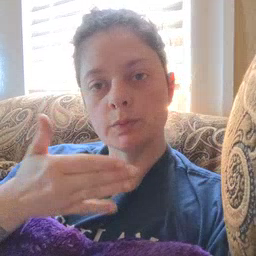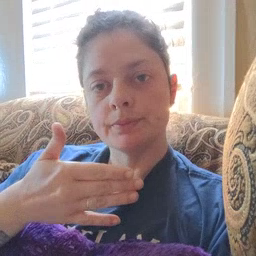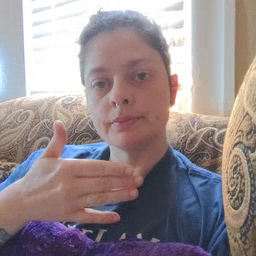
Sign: bedroom